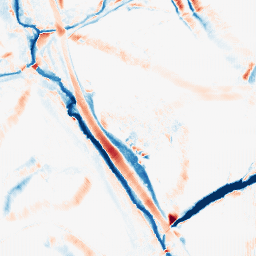
Category: morphological
Decomposition family: morphological_diamond
Decomposition parameters: operation: average
radius: 10
Upsampling method: fft_zeropad
Upsampling parameters: scale: 4
Upsampling scale: 4